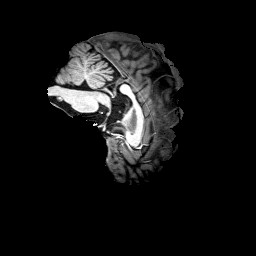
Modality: T1w
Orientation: sagittal
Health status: ill
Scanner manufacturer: siemens
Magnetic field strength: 3 T
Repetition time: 2 s
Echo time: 0.00303 s